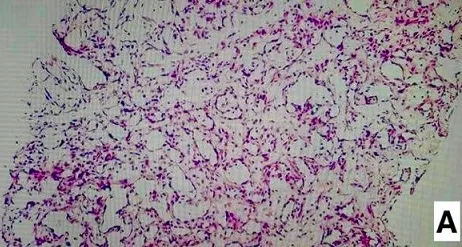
Microphotography showing the vascular nature of the malignant proliferation at low.
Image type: pathology (h&e)